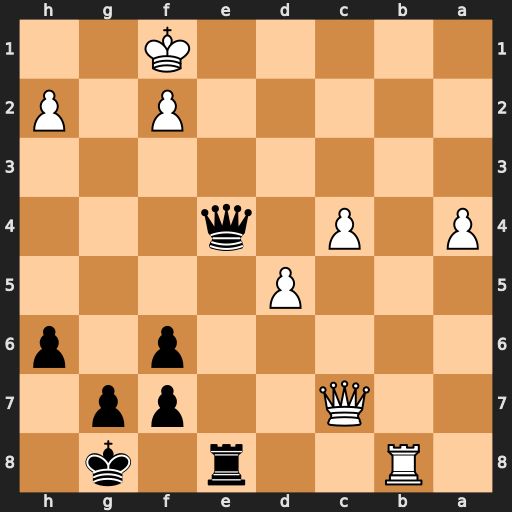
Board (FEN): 1R2r1k1/2Q2pp1/5p1p/3P4/P1P1q3/8/5P1P/5K2
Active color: b
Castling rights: -
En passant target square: -
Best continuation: Qh1#